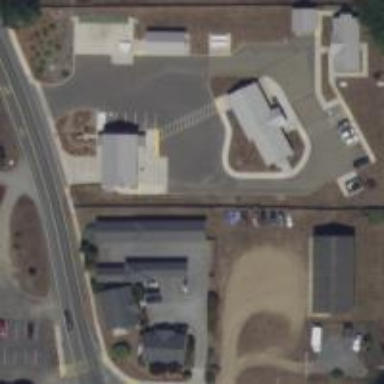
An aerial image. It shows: Fire station.